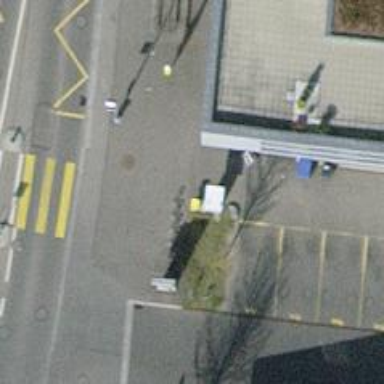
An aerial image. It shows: Post box.